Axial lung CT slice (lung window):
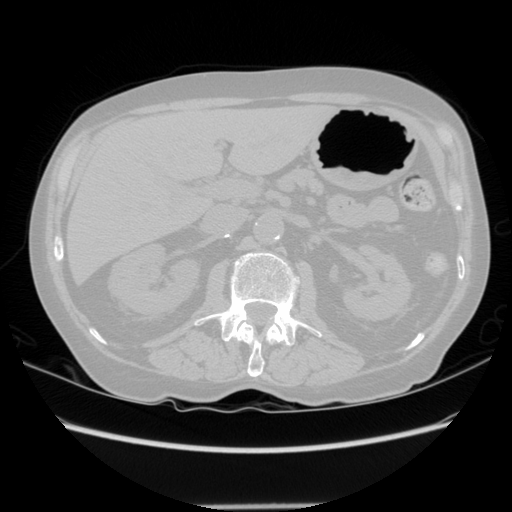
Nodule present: no